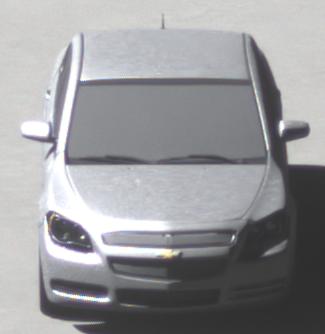
Make: Chevrolet
Model: Malibu 2.4
Detailed model: Malibu
Model produced from: 2012/07
Model produced until: 2014/08
Doors: 4
Color: white
Road condition: dry road
Daytime: midday
Contrast: high contrast